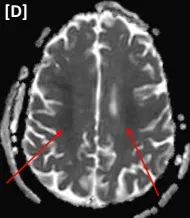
(Case VI) [A-E images] Magnetic resonance imaging of the head. With corresponding mild restriction patterns on diffusion-weighted imaging series of faint bright signals on b1000 and low value on apparent diffusion coefficient map. With corresponding diffusion restriction on diffusion-weighted imaging series b1000/apparent diffusion coefficient.
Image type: radiology (mri)